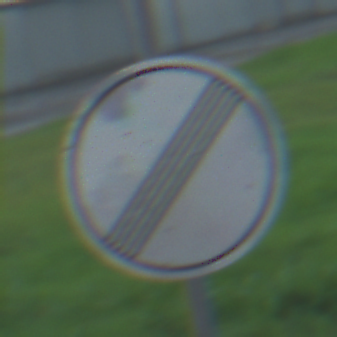
Verkehrszeichen: EndeSaemtlicherBegrenzungen
Umgebung: Outdoor, Suburban
Tageszeit: Midday
Wetter: Overcast
Licht: Natural
Jahreszeit: NotSpecified
Kontrast: LowContrast